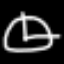
Label: clock